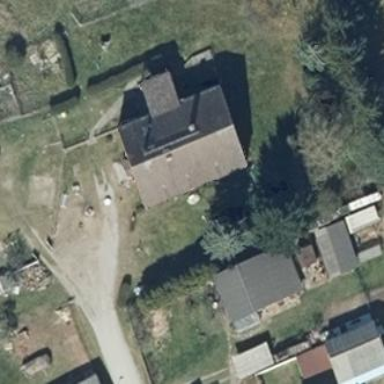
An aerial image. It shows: Flat-roofed house.